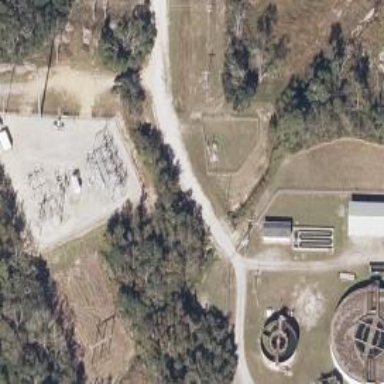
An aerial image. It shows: Distribution level power substation enclosed by fence.